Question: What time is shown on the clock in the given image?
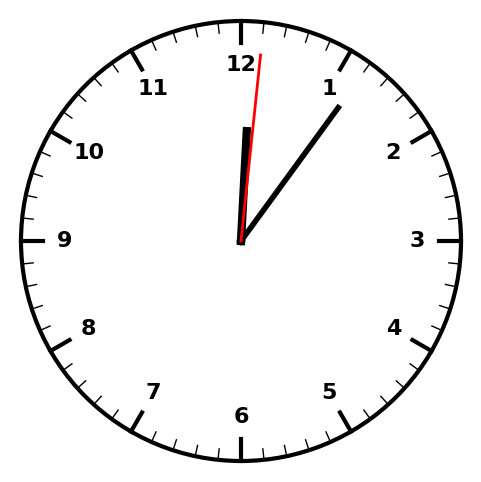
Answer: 12:06:01